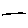
Label: line